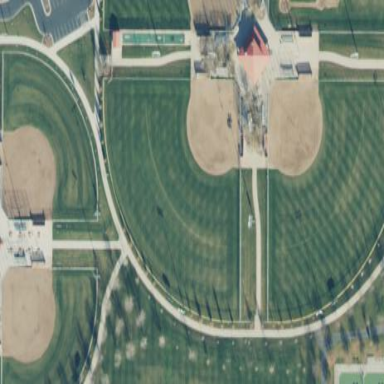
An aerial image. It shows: Baseball pitch for leisure and sports activities.